Question: I am not an expert on R or really good at statistic so I will be brief.
I am using R to get the Distance Matrix of a matrix shown below the way it appears on R.

When I apply dist(matrix) I see the following:
'''
1 2 3 4 5 6
2 16.155494
3 5.830952 15.329710
4 2.236068 18.055470 6.244998
5 7.681146 13.928388 9.110434 8.124038
6 8.306624 11.489125 9.110434 9.273618 2.449490
7 11.090537 10.392305 12.124356 12.247449 5.099020 3.464102
'''
So my questions are three, first, is that result ok?, second, why the calculation has less rows than we had before?, and finally why There are more Columns than at the beginning?
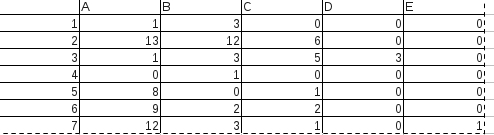
Answer: I get the same result. (Whether this is 'correct' might depend on your goals. Your last question suggests to me that you do not understand that these are distances between the rows.) The length of the object returned is always the number of columns in 'combn(n,2)' and 'combn(7,2))==21' in this case, where n= number of rows. It is displayed as a lower triangular matrix of dimension (n-1)x(n-1). There is no row #1 simply because the distance from a row to itself is zero and printing it would not be useful. There will also be n-1 columns where n is the number of rows, regardless of the number of original columns. The number of columns only determines the dimension of the space in which the distances are being calculated.